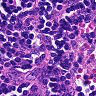
Metastatic tissue present: no